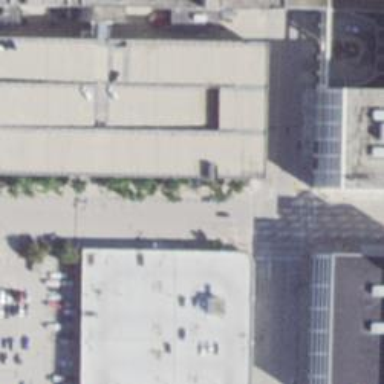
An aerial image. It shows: Multi-storey parking facility located next to retail building with art moderne architecture. The area also features historic building.